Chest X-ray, PA view. Patient: 48 years old, sex M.
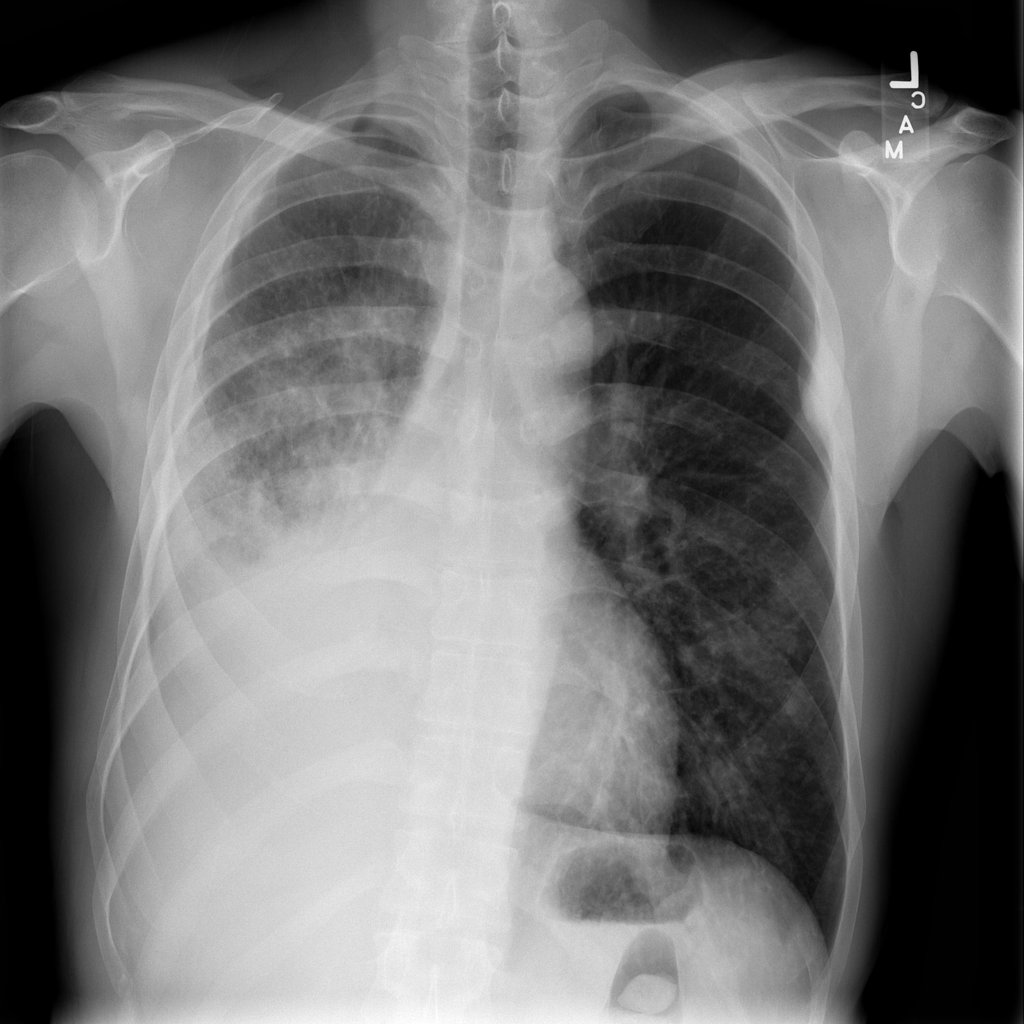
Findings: Atelectasis, Effusion, Infiltration, Mass, Nodule